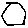
Label: hexagon